高一 · 计数
如图所示是用模拟方法估计圆周率 $\mathrm{T}$ 值的程序框图, $\mathrm{P}$ 表示估计结果, 则图中空白框内应填入 ( )

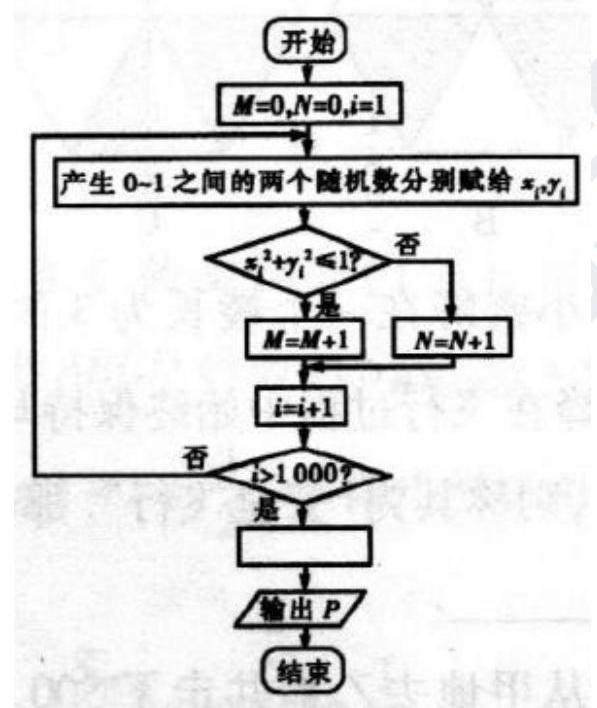
A. $P=\frac{N}{1000}$
B. $P=\frac{4 N}{1000}$
C. $P=\frac{M}{1000}$
D. $P=\frac{4 M}{1000}$
答案: D
解析: 利用几何概型, 构造一个边长为 1 的正方形及其内一个半径为 1 , 圆心角为 $90^{\circ}$ 的扇形, 易知扇形的面积 $S \approx \frac{M}{1000}$, 由面积公式得 $S=\frac{1}{4} \pi \times 1^{2} \approx \frac{M}{1000}$, 解得 $\pi \approx \frac{4 M}{1000}$